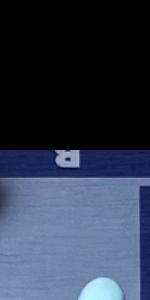
Label: Empty